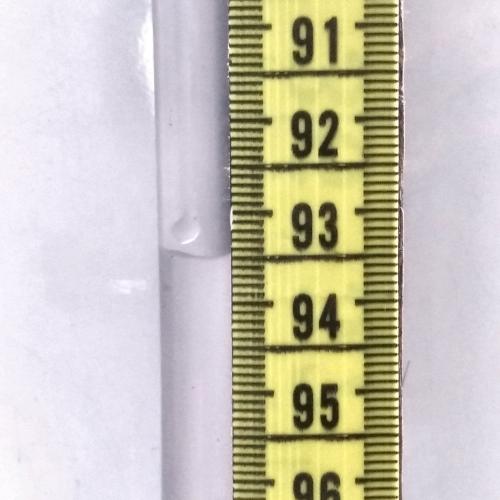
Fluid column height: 93.5 cm